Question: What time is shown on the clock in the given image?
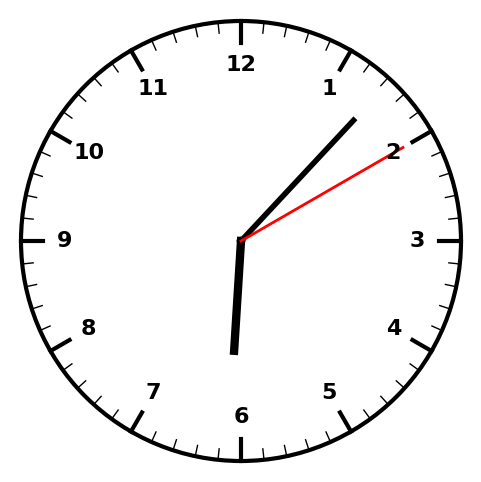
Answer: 06:07:10